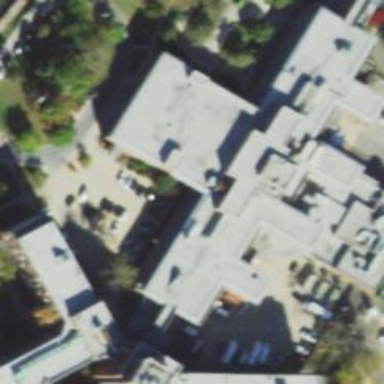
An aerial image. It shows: Healthcare facility identified as hospital.